Question: I want to create range seekbar in my app. But i can't create perfectly seekbar according to image. How can i create Please tell me any one. Thanks

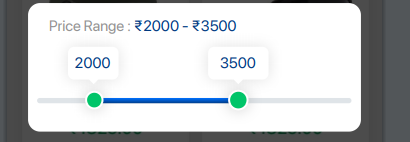
Answer: You can use the 'RangeSlider' provided by the Material Components library:
'''
<com.google.android.material.slider.RangeSlider
app:labelBehavior="withinBounds"
android:valueFrom="0"
android:valueTo="10000"
app:values="@array/initial_slider_values"
/>
'''
with:
'''
<resources>
<array name="initial_slider_values">
<item>2000</item>
<item>3500</item>
</array>
</resources>
'''
<URL>
You can also use the method 'setValues()':
'''
RangeSlider slider = findViewById(R.id.slider);
slider.setValues(2000f,3500f);
'''